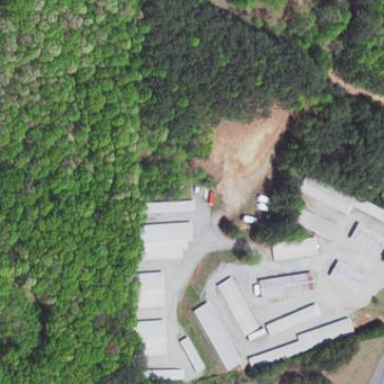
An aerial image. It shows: Area designated for garages used for storage rental.